Question: I am new to Python and I need to generate a graph using pyplot and matplotlib like the one in the attached picture. So far I tried it like this:
'''
import matplotlib.pyplot as plt
import numpy as np
x = np.array([0,1,2,3])
y = np.array([20,21,22,23])
my_xticks = ['John','Arnold','Mavis','Matt']
plt.xticks(x, my_xticks)
plt.plot(x, y)
plt.show()
'''
But my problem is how can I specify a different number of values on the y axis different from the number of values on the x axis? And maybe specify them as an interval with 0.005 difference instead of a list? Many thanks!
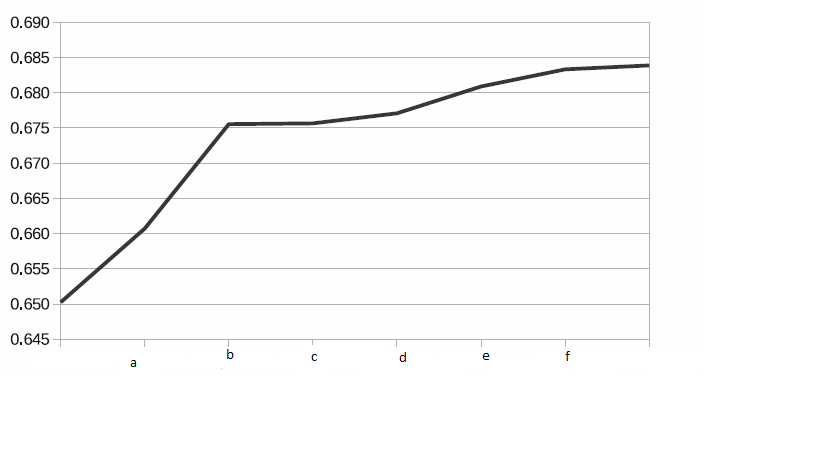
Answer: '''
import matplotlib.pyplot as plt
import numpy as np
x = np.array([0,1,2,3])
y = np.array([0.650, 0.660, 0.675, 0.685])
my_xticks = ['a', 'b', 'c', 'd']
plt.xticks(x, my_xticks)
plt.yticks(np.arange(y.min(), y.max(), 0.005))
plt.plot(x, y)
plt.grid(axis='y', linestyle='-')
plt.show()
'''
Something like this should work.